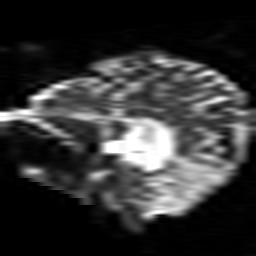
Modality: ADC
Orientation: sagittal
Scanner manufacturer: siemens
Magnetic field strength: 1.5 T
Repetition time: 8.1 s
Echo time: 0.119 s